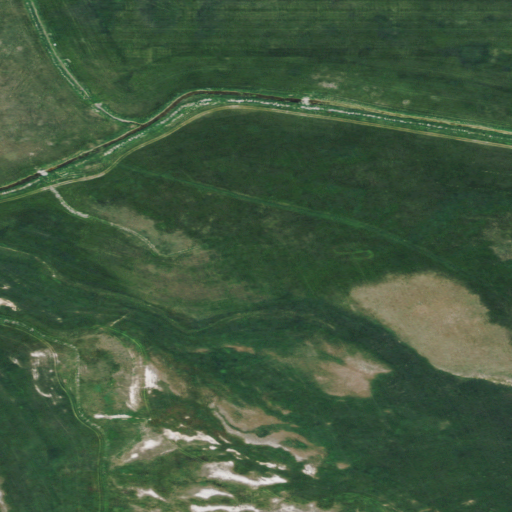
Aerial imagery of valley in Montana named Cashman Coulee containing herbaceous wetlands, grassland, and shrub